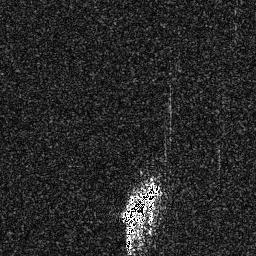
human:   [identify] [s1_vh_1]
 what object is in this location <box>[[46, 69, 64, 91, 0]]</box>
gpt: <ref>1 large ship at the bottom</ref>